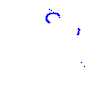
Particle: proton